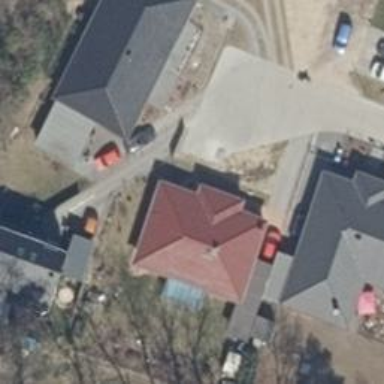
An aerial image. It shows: House with hipped roof.